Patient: sex M, age 37
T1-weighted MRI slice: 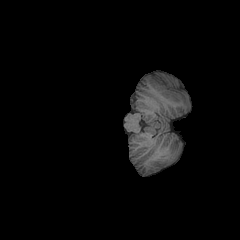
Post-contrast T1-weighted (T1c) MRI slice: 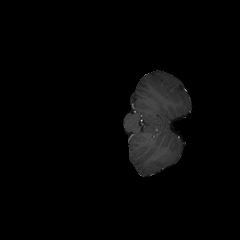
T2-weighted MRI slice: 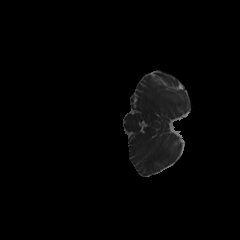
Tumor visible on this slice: no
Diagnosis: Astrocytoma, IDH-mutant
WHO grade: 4